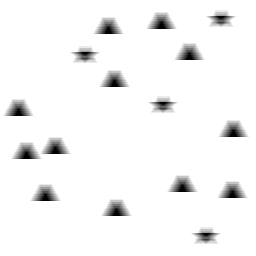
Squares: 0
Triangles: 12
Stars: 4
Total shapes: 16